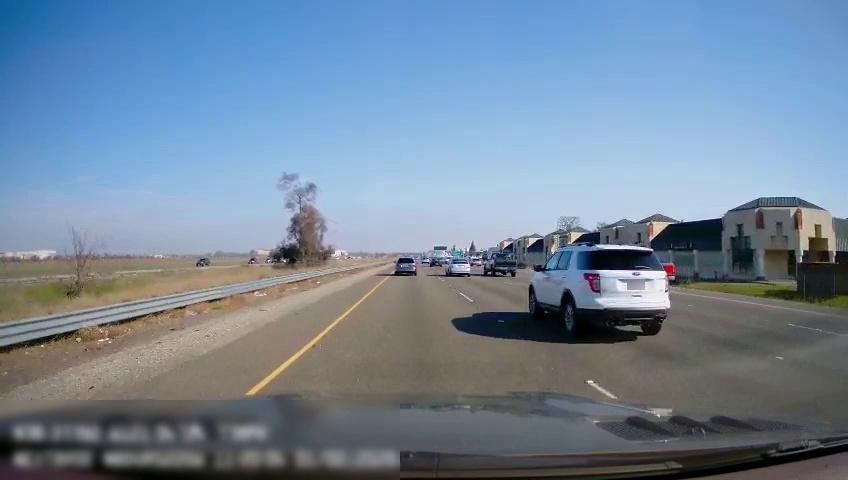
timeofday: Day
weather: Sunny
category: Drivable Space
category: Vehicles | Car
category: Vehicles | Car
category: Vehicles | Truck
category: Vehicles | Truck
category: Vehicles | Car
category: Vehicles | Car
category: Vehicles | SUV
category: Vehicles | Car
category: Vehicles | Car
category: Lanes | Current Lane
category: Lanes | Current Lane
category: Lanes | Alternate Lane
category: Lanes | Alternate Lane
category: Traffic | Signs